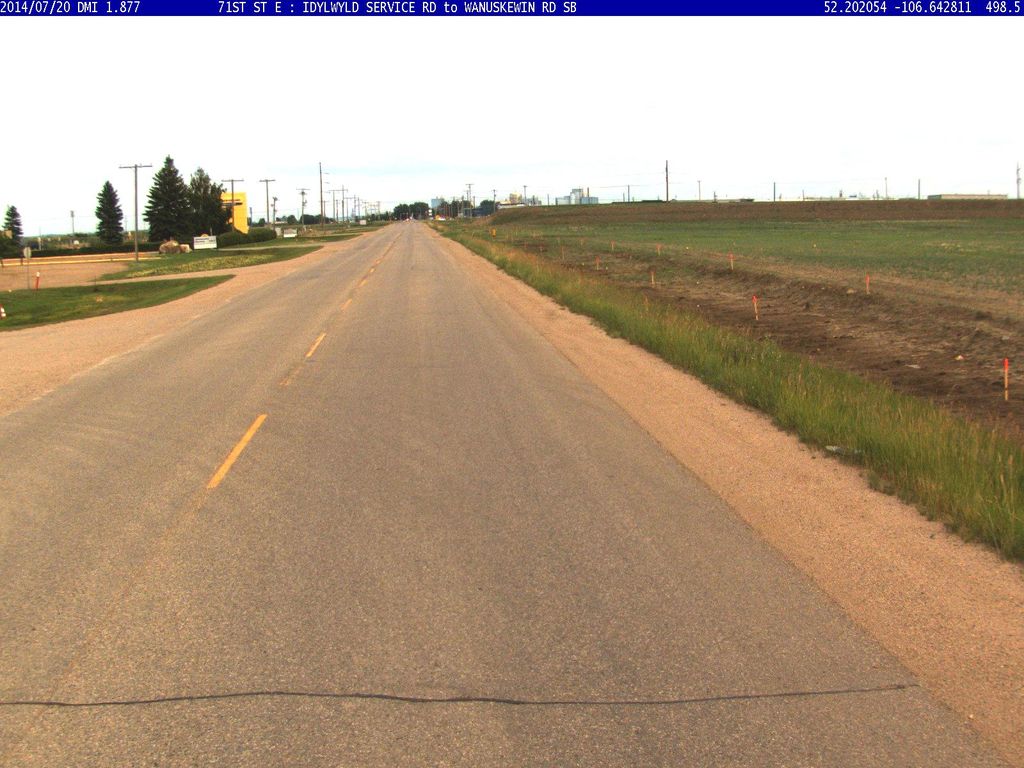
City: saskatoon